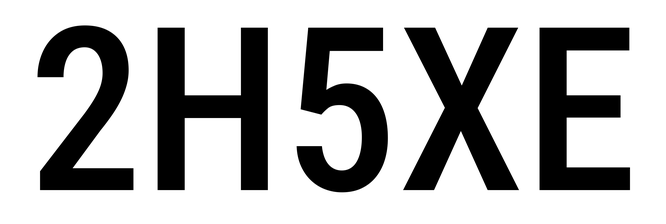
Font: Roboto_Condensed_Medium